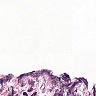
Metastatic tissue present: no